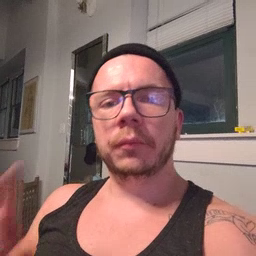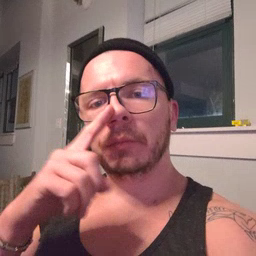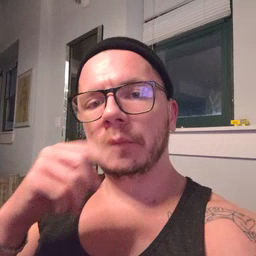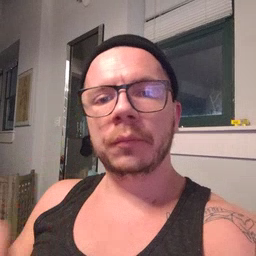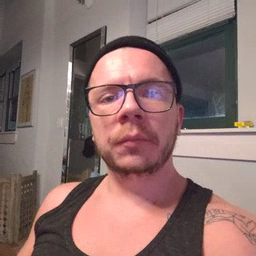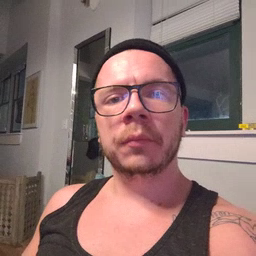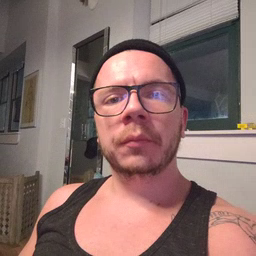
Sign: mouse